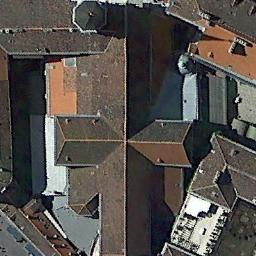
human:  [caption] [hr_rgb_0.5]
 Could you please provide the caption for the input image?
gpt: The church with red roof is next to some buildings .

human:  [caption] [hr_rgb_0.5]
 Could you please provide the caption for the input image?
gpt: This is a church, Built of yellow and brown bricks .

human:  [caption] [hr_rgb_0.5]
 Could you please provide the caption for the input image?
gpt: The church with an octagon tower and the rest of the church has some brown sloping roofs .

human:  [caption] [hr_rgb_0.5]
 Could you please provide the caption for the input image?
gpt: A brown cross-shaped roof with a dome-shaped church surrounded by buildings, Roads and cars .

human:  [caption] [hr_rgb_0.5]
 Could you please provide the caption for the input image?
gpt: A church with a brown structure is beside some brown buildings .